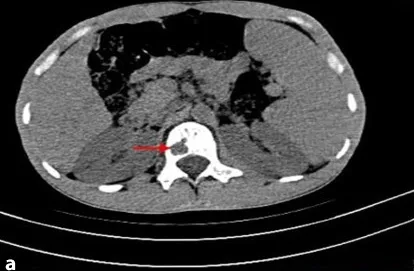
Preoperative computed tomography of S1 and L1 reveals bone destruction and vertebral abnormalities. A; L1 Vertebral lesions and vertebral invasion.
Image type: radiology (ct)